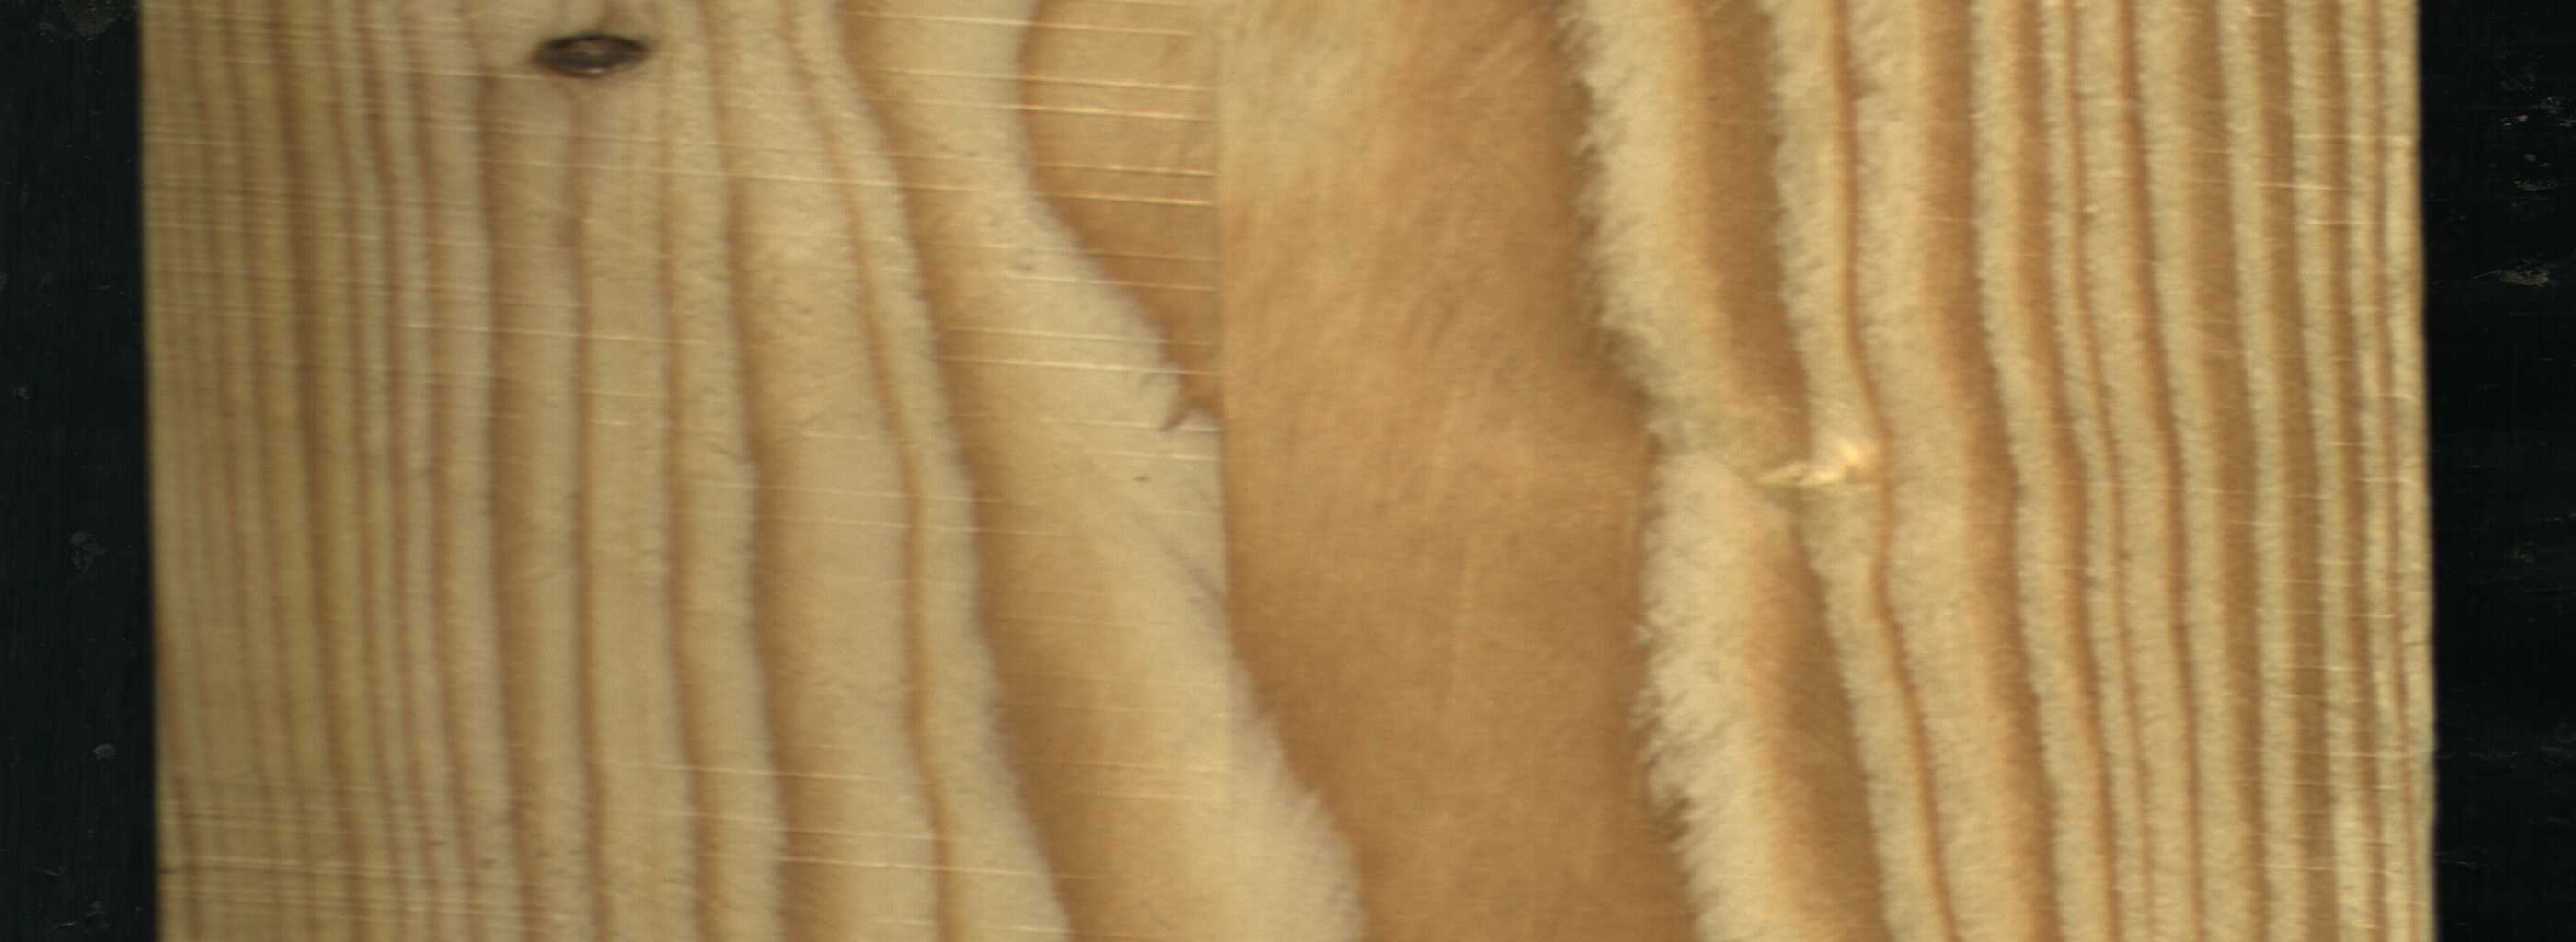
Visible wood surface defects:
Dead_Knot